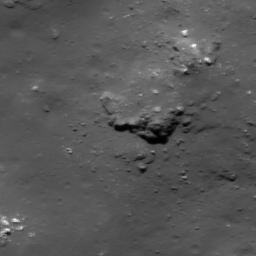
Pit: Tycho 5d
Host crater: Tycho
Host type: impact_melt
Lunar coordinates: latitude -42.612, longitude 348.648